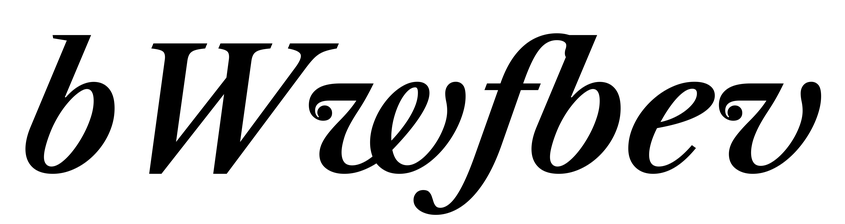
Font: LibreCaslonText-Italic_SemiBold_Italic